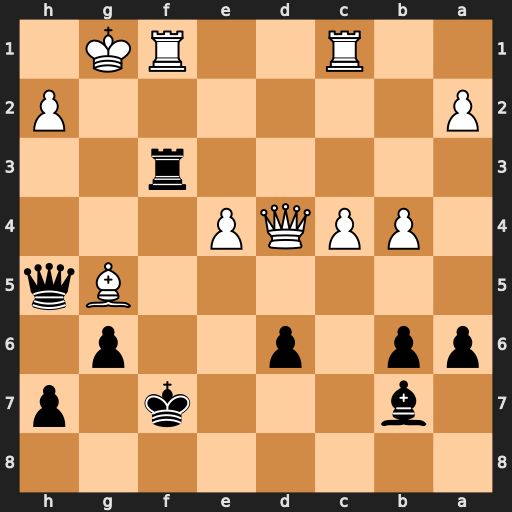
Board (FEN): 8/1b3k1p/pp1p2p1/6Bq/1PPQP3/5r2/P6P/2R2RK1
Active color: b
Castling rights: -
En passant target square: -
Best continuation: Qg4+ Kh1 Bxe4 Qxe4 Qxe4